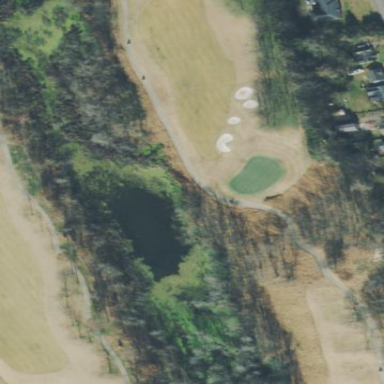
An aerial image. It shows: Grassy area designated as golf fairway.